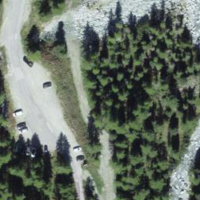
EUNIS habitat code: 55
Species observed at this site:
Dryas octopetala
Boloria titania
Cyaniris semiargus
Chersotis cuprea
Euphorbia cyparissias
Gentianella campestris
Silene dioica
Lysandra coridon
Erebia tyndarus
Ajuga pyramidalis
Sphaerophoria scripta
Cupido minimus
Garrulus glandarius
Nucifraga caryocatactes
Hyles gallii
Aglais urticae
Erebia melampus
Periparus ater